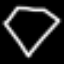
Label: diamond